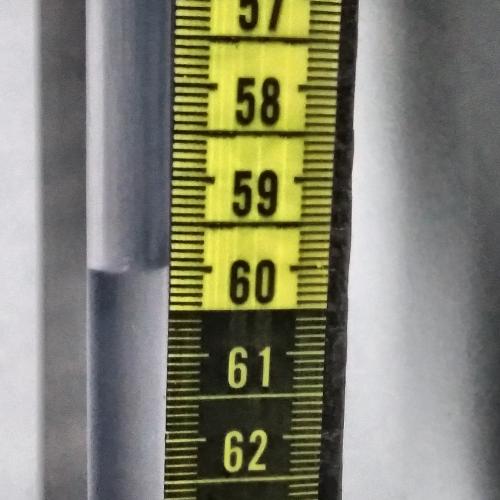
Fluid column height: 60.0 cm